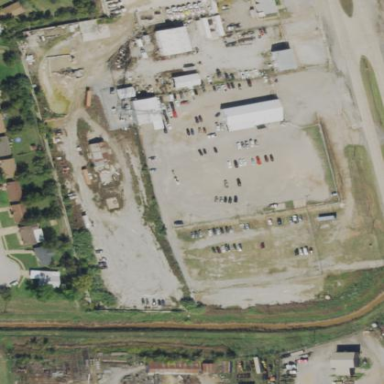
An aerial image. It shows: Industrial area designated for auto wrecking.